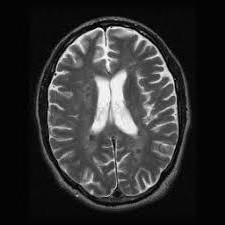
Label: notumor